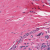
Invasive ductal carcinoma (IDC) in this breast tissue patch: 0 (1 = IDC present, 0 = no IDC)